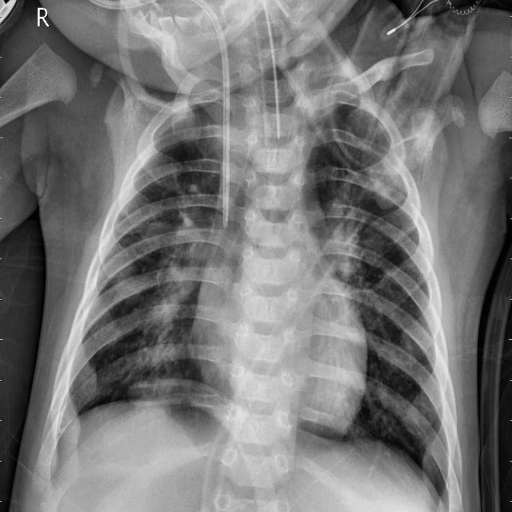
Finding: PNEUMONIA